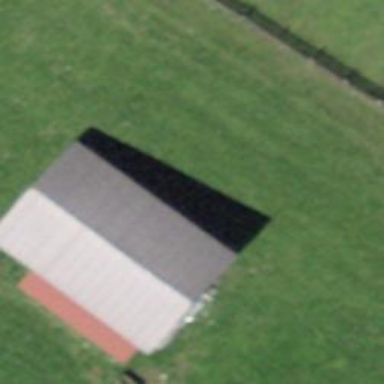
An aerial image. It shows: Barn.